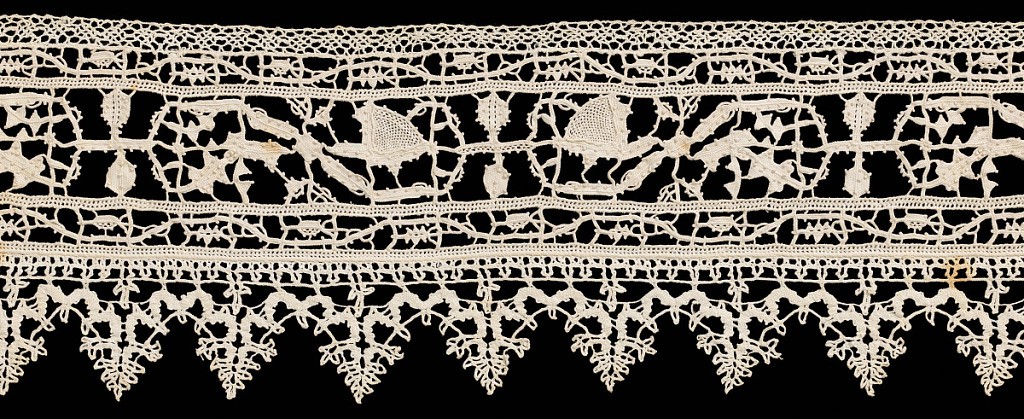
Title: Band
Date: possibly 17th century
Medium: linen Technique: withdrawn element work with needle lace (reticella), bobbin lace edging of continuous braid
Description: Band with a grid of withdrawn element work of needle lace (reticella) with continuous repeat of a scrolling vine. Edge of bobbin lace of continuous braid like.